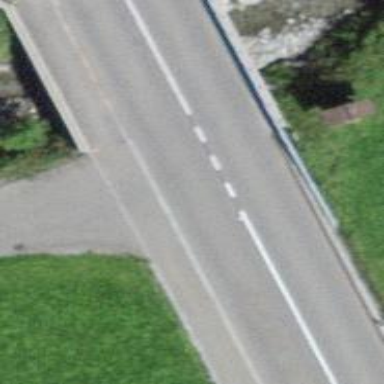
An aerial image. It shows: Primary highway bridge with asphalt surface.